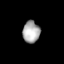
Tissue: skin
Cell type: Epithelial cells
Senescence score: 0.272
Nuclear area (px): 367
Mean DAPI intensity: 170.793